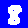
Digit: 8